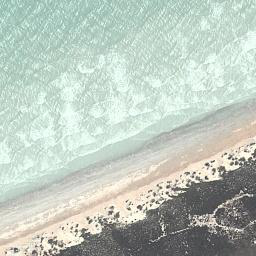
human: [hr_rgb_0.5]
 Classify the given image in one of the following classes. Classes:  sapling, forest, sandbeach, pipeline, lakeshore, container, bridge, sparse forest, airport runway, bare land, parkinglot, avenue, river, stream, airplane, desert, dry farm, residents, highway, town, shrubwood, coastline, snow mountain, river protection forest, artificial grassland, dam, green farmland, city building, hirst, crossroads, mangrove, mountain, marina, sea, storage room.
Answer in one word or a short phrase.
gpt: coastline